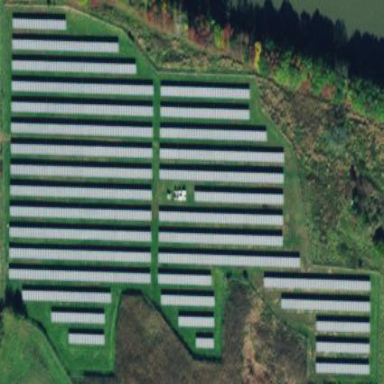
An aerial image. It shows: Solar power plant enclosed by fence. The plant generates electricity using photovoltaic technology.